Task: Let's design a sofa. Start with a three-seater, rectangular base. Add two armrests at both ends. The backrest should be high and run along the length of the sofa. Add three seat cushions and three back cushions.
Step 516:
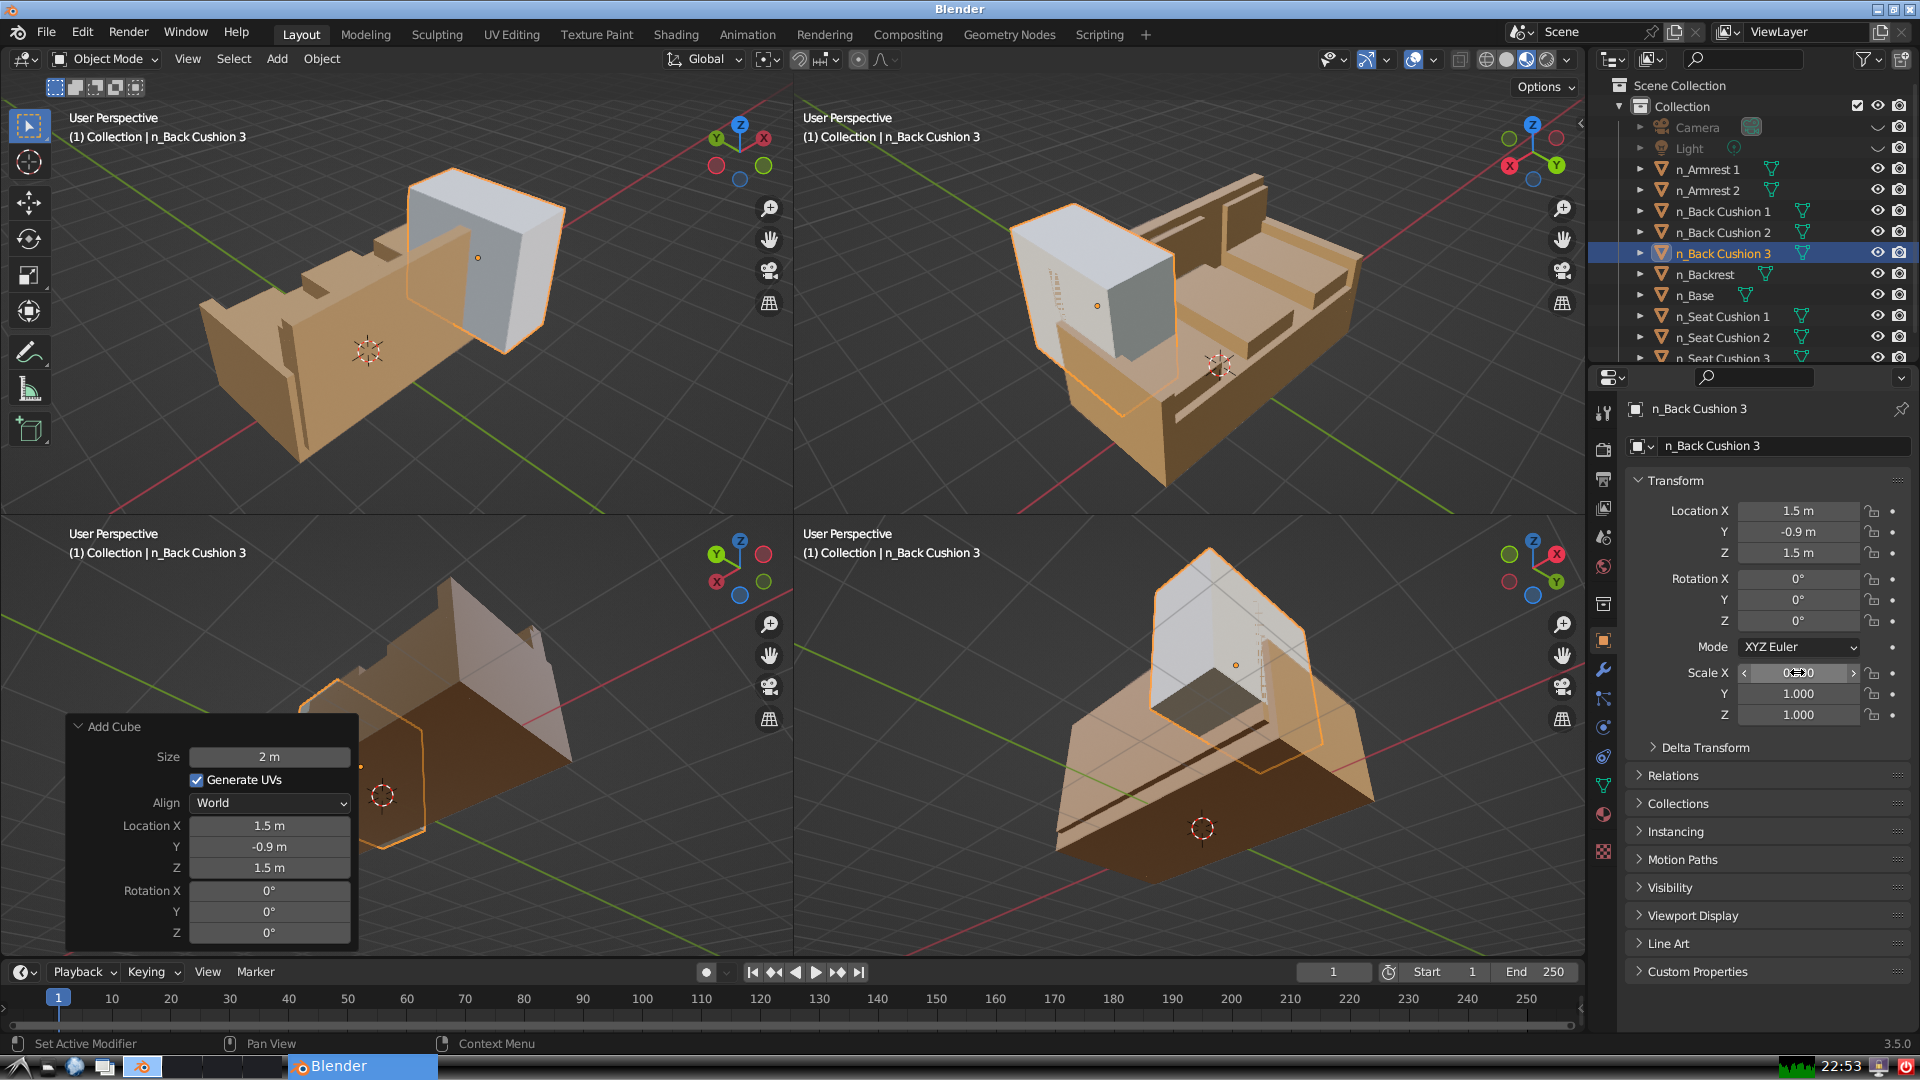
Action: {"mouse_move": [1797, 693]}